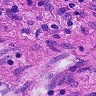
Metastatic tissue present: no